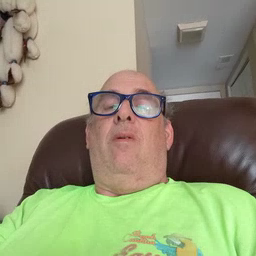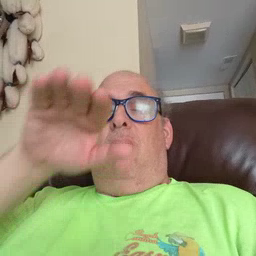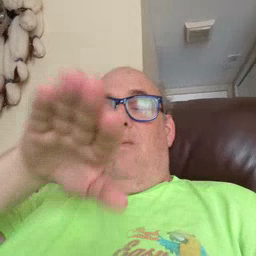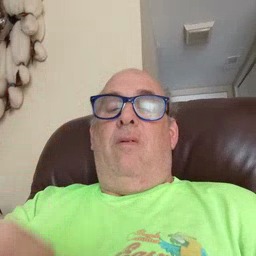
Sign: elephant